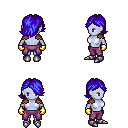
a pixel art fantasy rpg character, female body template, dark elf, purple skin, leather shoulder armor, magenta pants, blue swoop hairstyle, gold gloves, metal boots, four views (front, back, left, right), 2x2 character sprite sheet, small pixel art, hard edges, no anti-aliasing